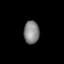
Tissue: lung
Cell type: Endothelial cells
Senescence score: 0.588
Nuclear area (px): 344
Mean DAPI intensity: 135.125